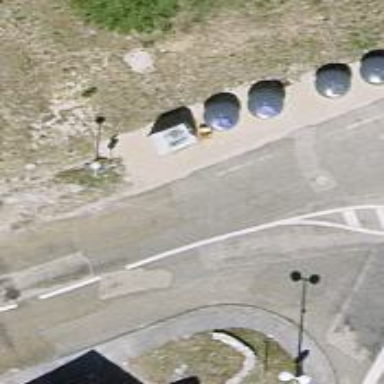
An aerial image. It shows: Waste disposal facility.